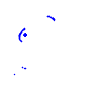
Particle: kaon